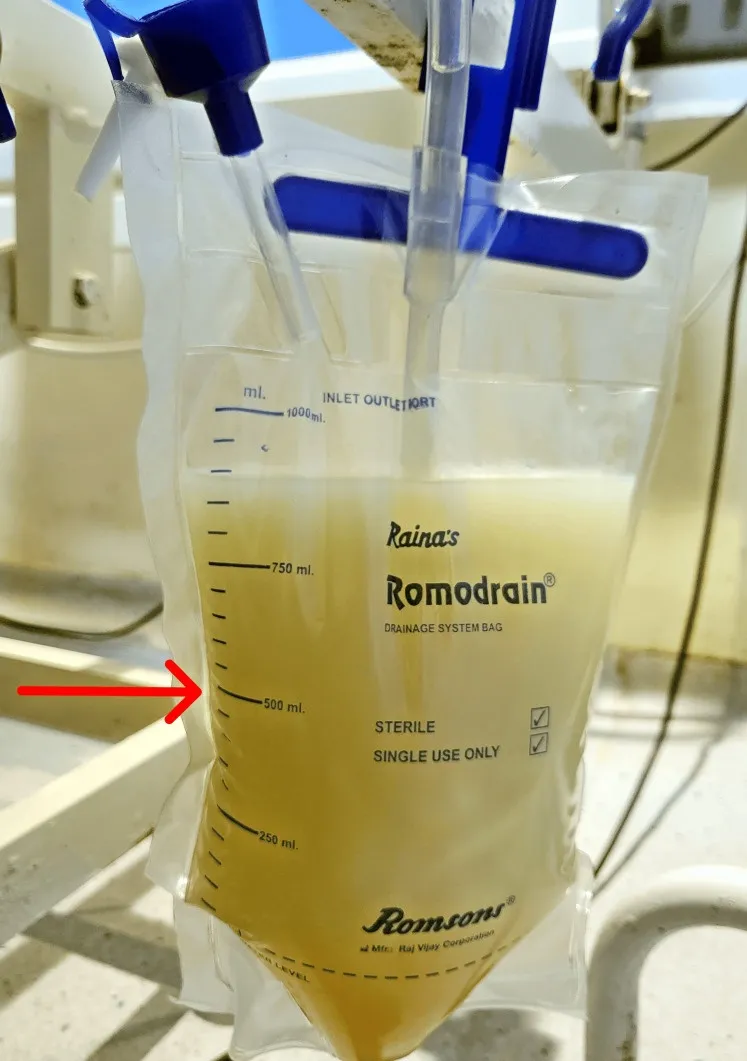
Milky white appearance of pleural fluid; chylothorax.
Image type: radiology (ct)